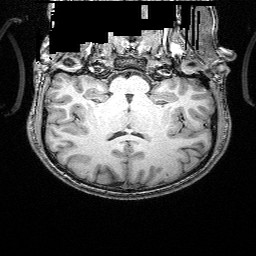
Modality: T1w
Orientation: sagittal
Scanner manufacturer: siemens
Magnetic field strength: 3 T
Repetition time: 2.25 s
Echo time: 0.00418 s